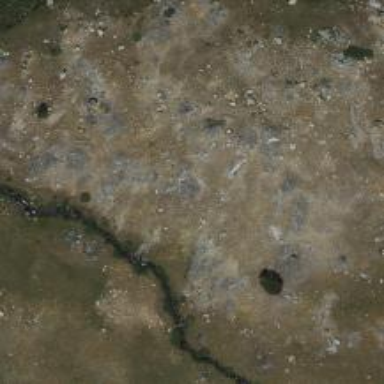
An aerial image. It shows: Landscape dominated by bare rock.